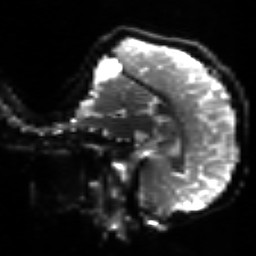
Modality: sbref
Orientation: sagittal
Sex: male
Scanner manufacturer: siemens
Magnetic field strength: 3 T
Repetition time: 5 s
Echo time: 0.071 s